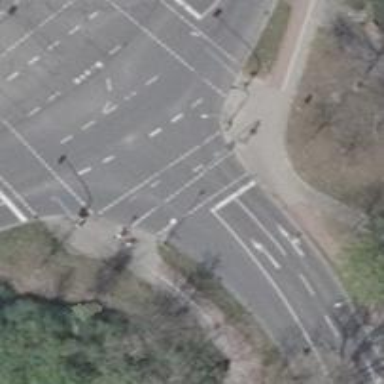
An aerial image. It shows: Road crossing with traffic signals.